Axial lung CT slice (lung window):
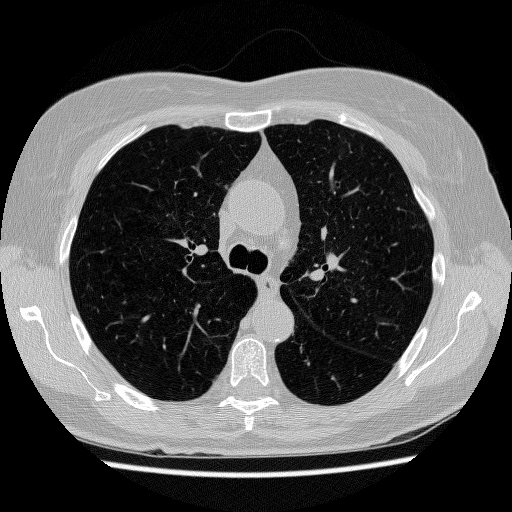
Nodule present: no